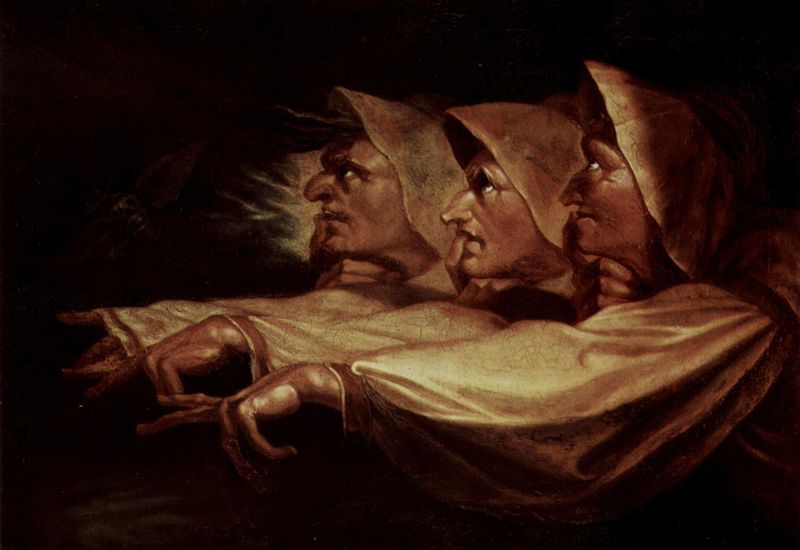
Titel: Die drei Hexen
Künstler: Johann Heinrich Füssli
Standort: Zürich.
Institution: Kunsthaus
Schlagwörter: dunkel, gemälde, gruppe, hand, mann, schatten, weiß, frauen, gelb, menschen, braun, finger, hell, hut, hüte, köpfe, licht, mund, männer, nase, profil, schwarz, stirn, blick, tier, beige, alt, blond, arme, augen, böse, falten, historie, ärmel, gesten, hände, wind, auge, gewand, gold, haare, kutte, drei, gewänder, england, kinn, seitlich, düster, nasen, spitz, zeigefinger, zeigen, harmonie, flamme, knochig, flammen, parallel, hakennase, furcht, hässlich, reihe, proträt, braue, gestus, zunge, mönche, kutten, dürer, insekt, motte, kapuze, parzen, pater, hexen, monster, spannung, gleich, füssli, kapuzen, kreaturen, dreifach, beschwörung, macbeth, nornen, beschwören, blick nach oben, kaputzen, fluchen, gewandsärmel, hakennasen, dunkeler hintergrund